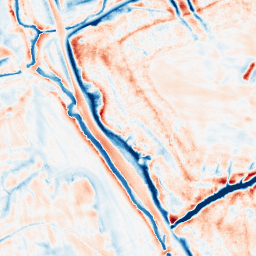
Category: edge_preserving
Decomposition family: bilateral
Decomposition parameters: d: 21
sigma_color: 50
sigma_space: 75
Upsampling method: bspline
Upsampling parameters: scale: 8
Upsampling scale: 8